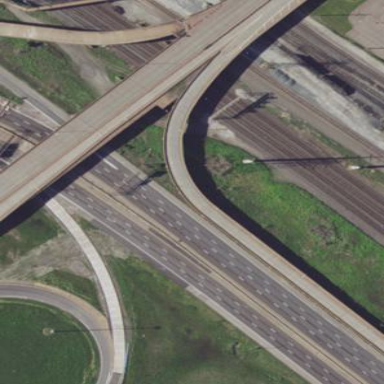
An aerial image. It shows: Man-made bridge.